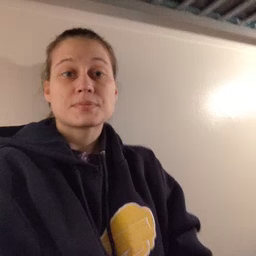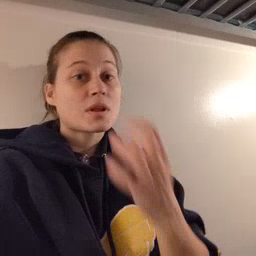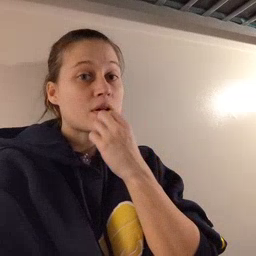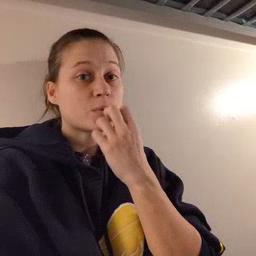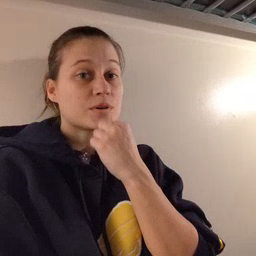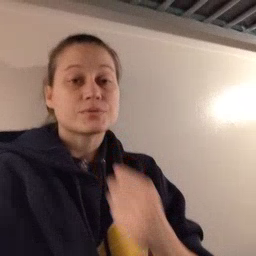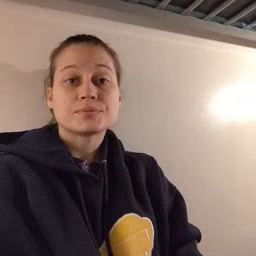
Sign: underwear